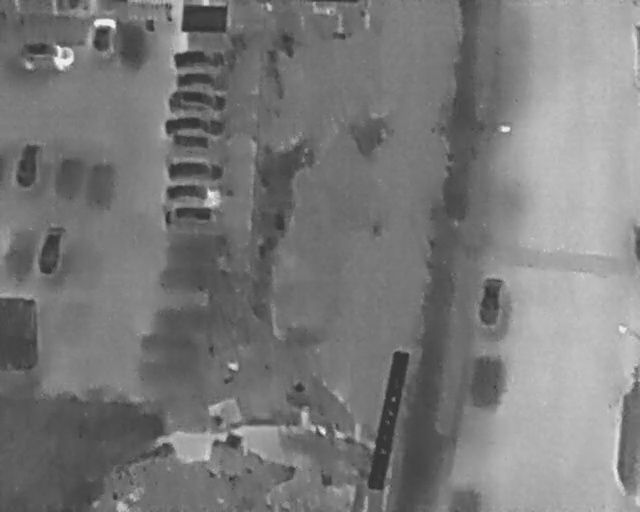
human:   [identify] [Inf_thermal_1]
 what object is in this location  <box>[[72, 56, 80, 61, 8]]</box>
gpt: <ref>1 medium car at the right</ref>